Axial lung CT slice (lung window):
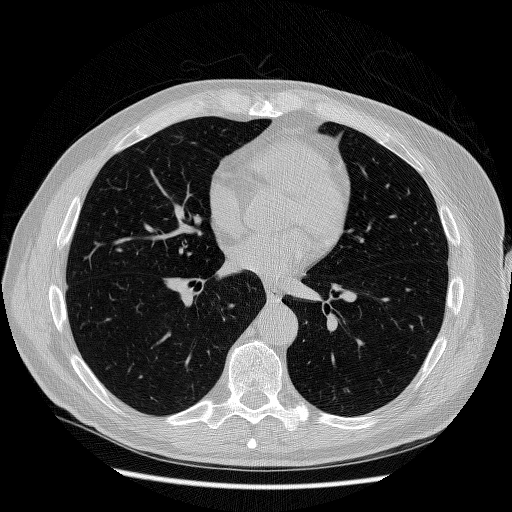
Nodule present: no